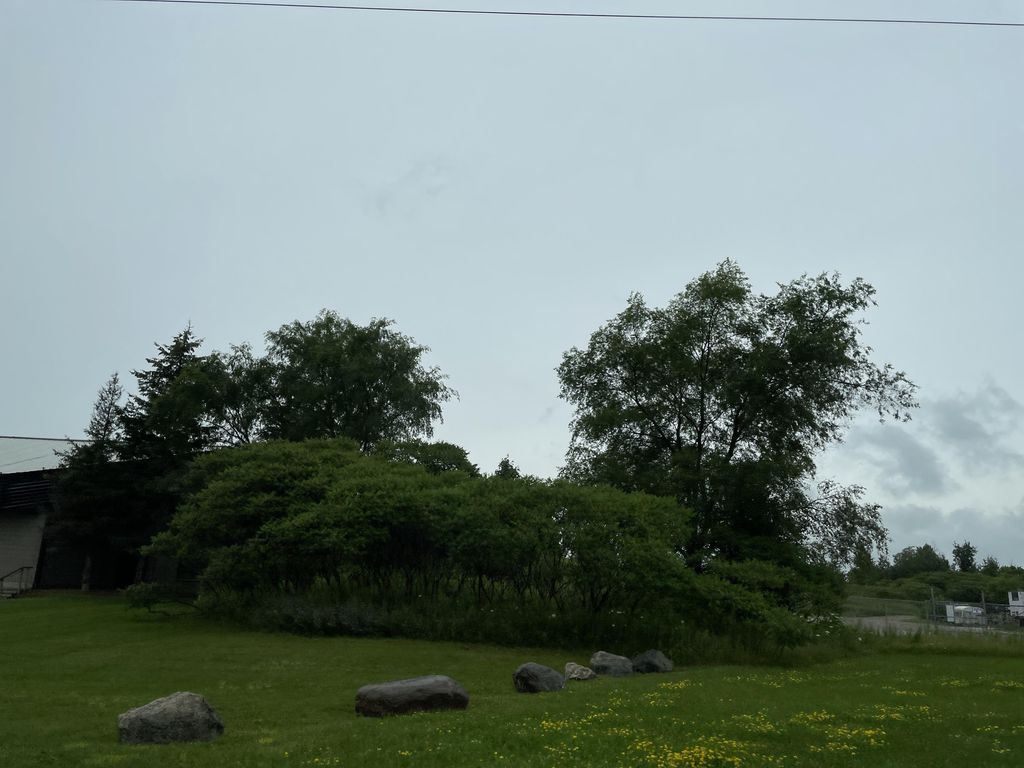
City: kitchener-waterloo